Field crop: maize
Growth stage: 1
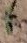
Species: atriplex